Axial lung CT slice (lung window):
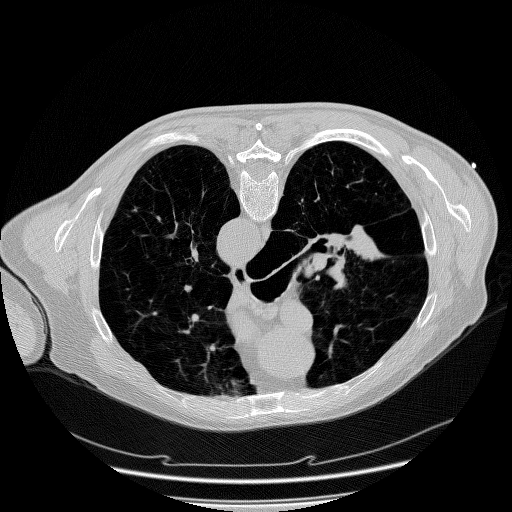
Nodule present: no